Question: I'm generating this table from data passed back from my controller the issue I'm having is that in general the first record returned [ in this case Sephen C. Cox], the "add employee" button does not redirect me but for the rest of the records it works. Does anyone know the problem?

'''
<fieldset id= "results">
<?php if (isset($results ) And count($results)) : ?>
<table id="box-table-a" summary="Employee Sheet">
<thead>
<tr>
<th scope="col">Employee</th>
<th scope="col">Salary</th>
<th scope="col">Bonus</th>
<th scope="col">Supervisor</th>
<th scope="col">Action</th>
</tr>
<?php foreach ($results as $result) : ?>
<tr>
//Primary key <?php echo $result['Employee_ID!'];?>
<td><span class="Employee_name"><?php echo $result['Employee']; ?> </span></td>
<td><span class="Salary"><?php echo $result['Salary']; ?> </span> </td>
<td><span class="Bonus"><?php echo $result['Bonus']; ?> </span> </td>
<td><span class="Supervisor_name"><?php echo $result['Supervisor']; ?> </span></td>
<form action="welcome.php" method="post"> <td><input type="submit" value="Add employee" name="submit[<?php echo $result['Employee_ID'] ?>]" > </td></form>
</tr>
<?php endforeach; ?>
<?php endif; ?>
</thead>
<tbody>
</fieldset>
'''
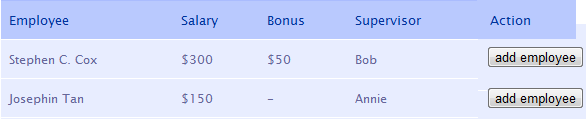
Answer: '''
<form action="welcome.php" method="post">
<td>
<input type="submit" value="Add employee"
name="submit[<?php echo $result['Employee_ID'] ?>]" >
</td></form>
'''
change to
'''
<td>
<form action="welcome.php" method="post">
<input type="submit" value="Add employee"
name="submit[<?php echo $result['Employee_ID'] ?>]" >
</form>
'''
Or even wrap the whole table into one form instead of putting new form into each row. See no any reason in your code why that could be needed
Also, take a look at tools like Firebug (FF), Inspector in Chrome and Safary, Developer Tools, or how it is called, in IE. It was completely enough to open you page with one of those tools and notice that browser parsed your code not like you expected.